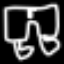
Label: pants